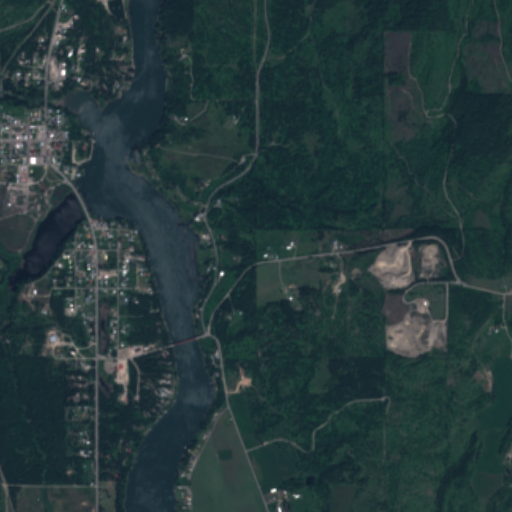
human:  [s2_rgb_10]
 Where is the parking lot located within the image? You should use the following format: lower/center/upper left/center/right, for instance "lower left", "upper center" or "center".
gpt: The parking lot is located in the upper left of the image.
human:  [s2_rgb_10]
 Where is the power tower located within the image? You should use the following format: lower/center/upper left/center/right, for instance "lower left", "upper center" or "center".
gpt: There is no power tower in the image.